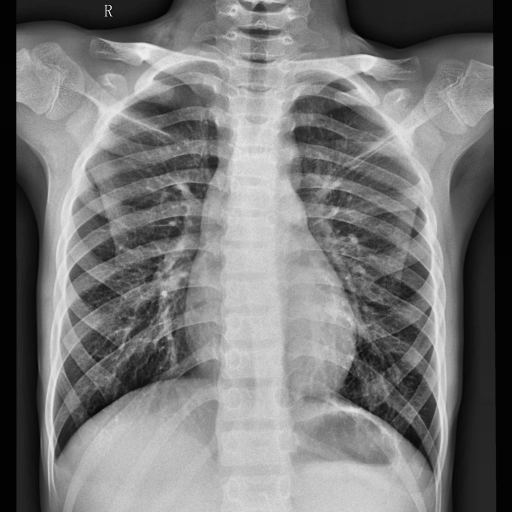
Finding: NORMAL